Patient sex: F
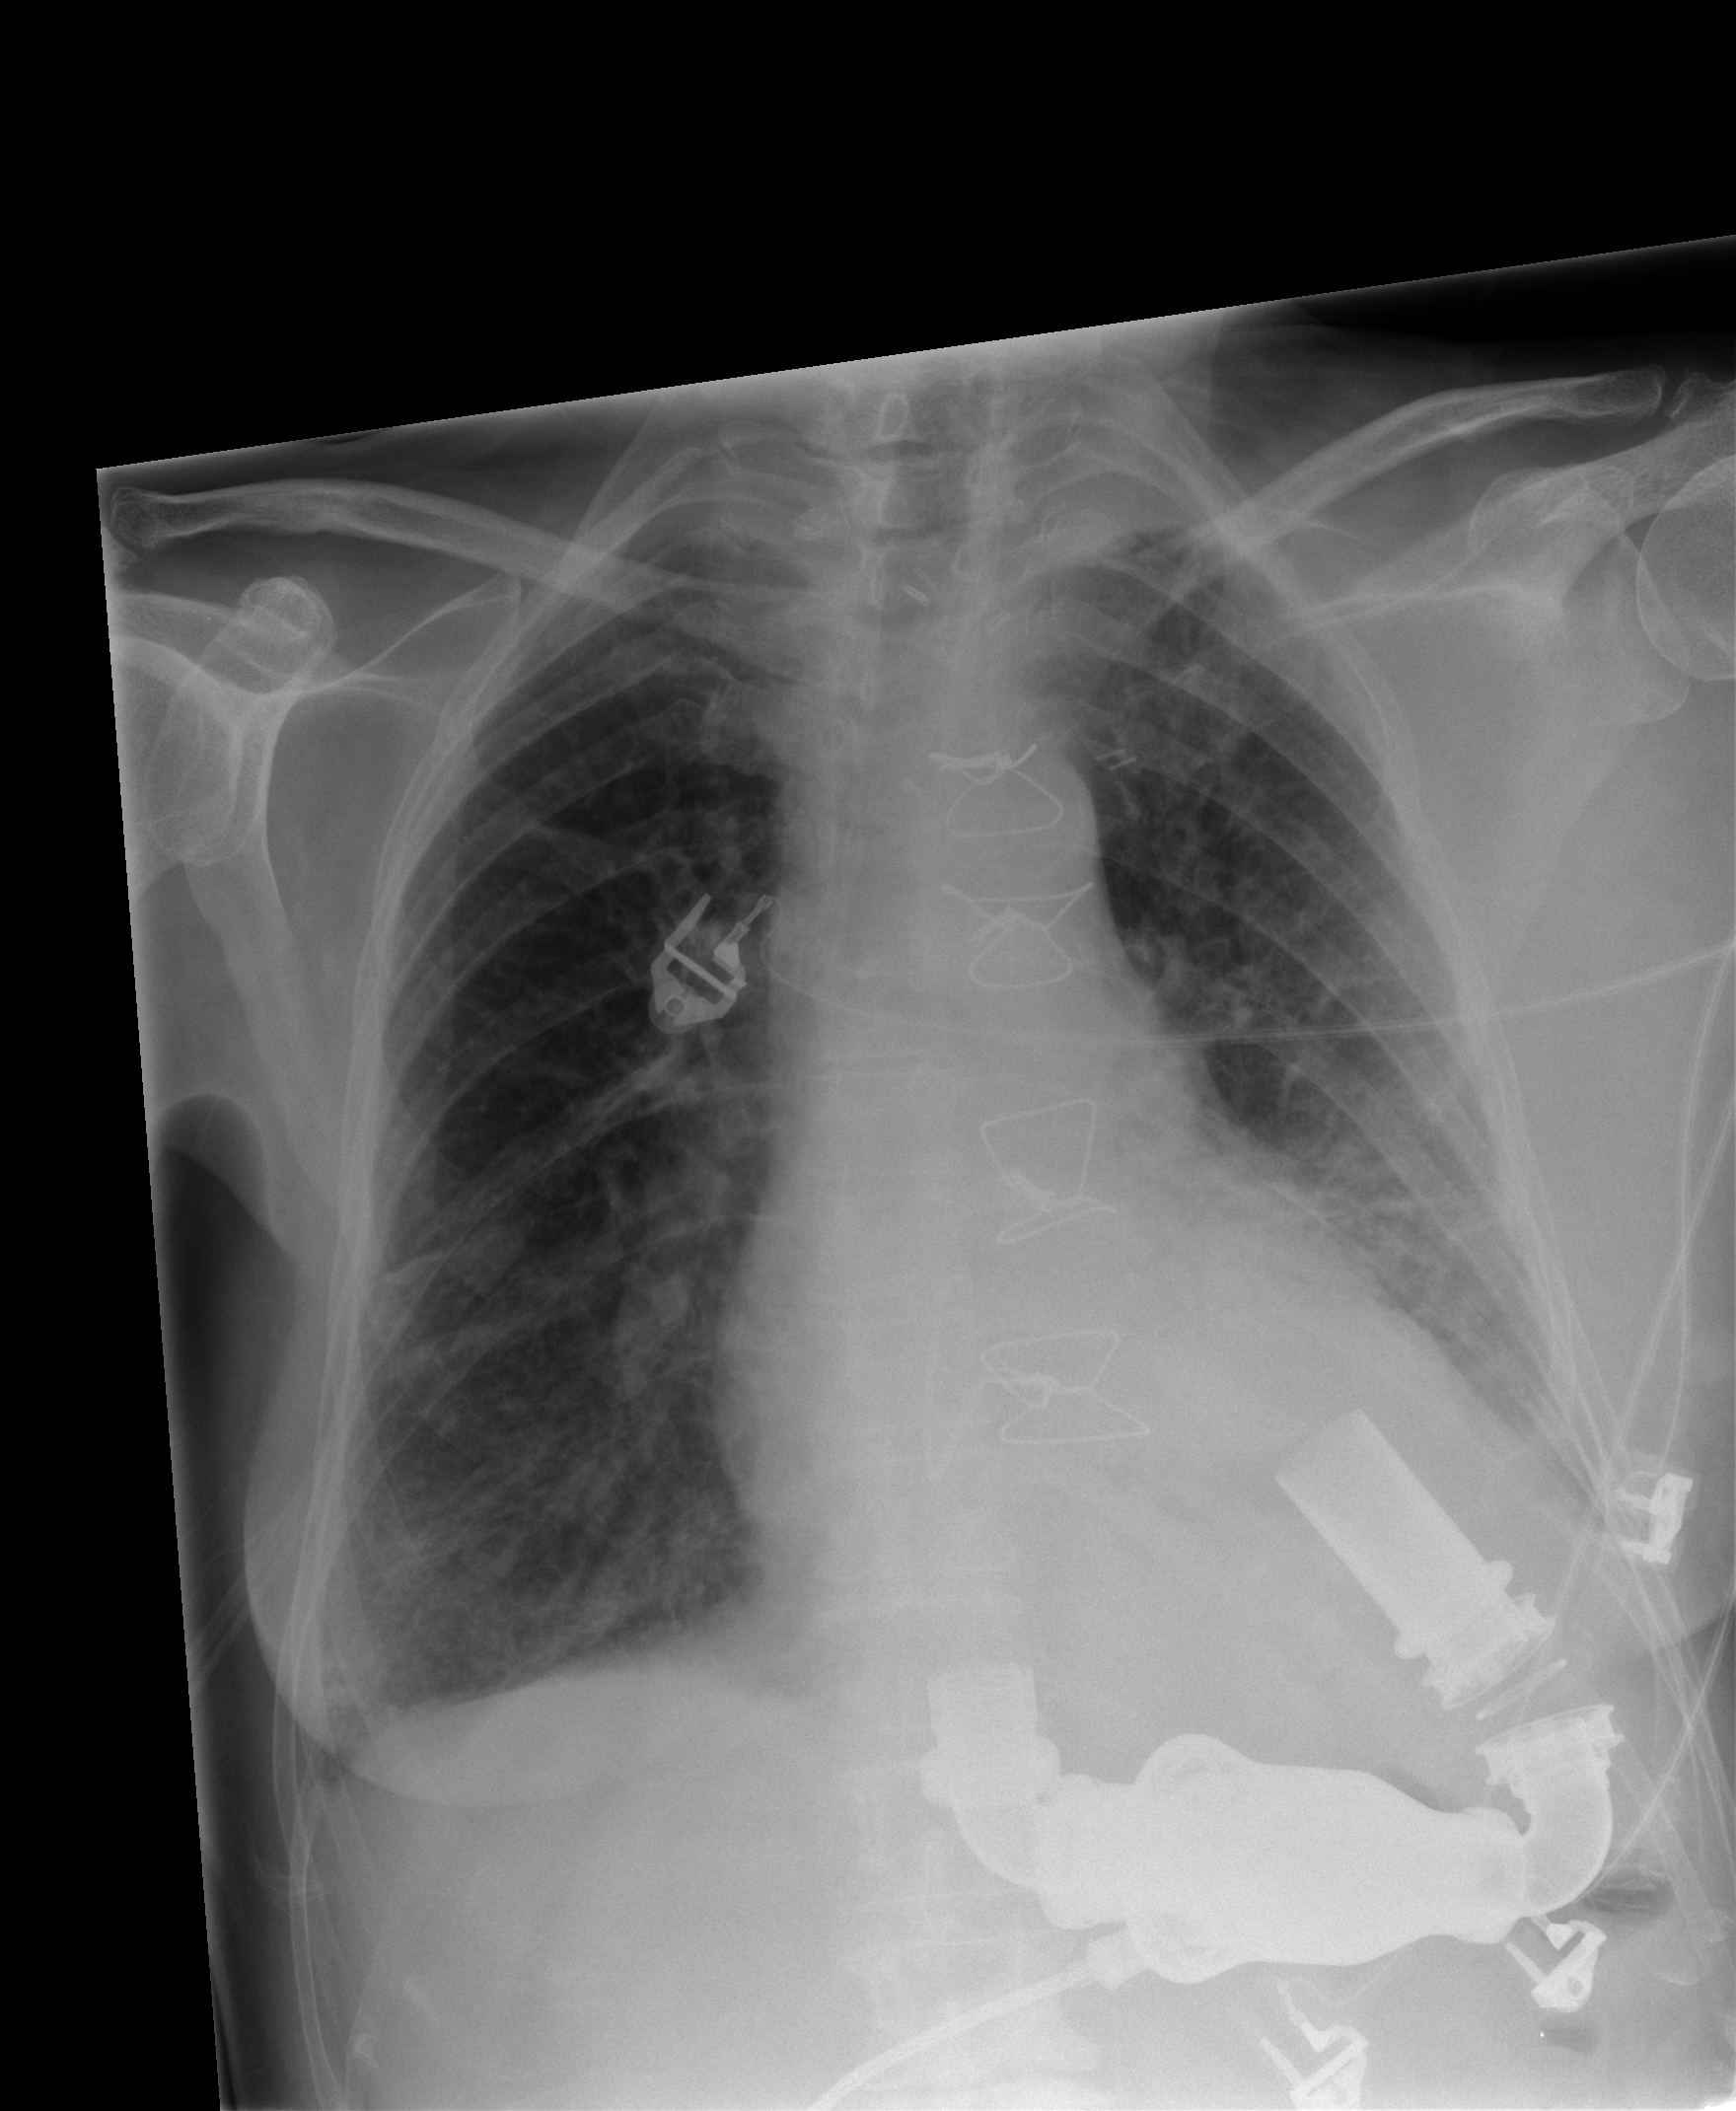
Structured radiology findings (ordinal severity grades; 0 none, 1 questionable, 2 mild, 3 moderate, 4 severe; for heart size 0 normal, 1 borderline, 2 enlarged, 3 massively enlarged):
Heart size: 2
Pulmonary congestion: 2
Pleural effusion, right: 1
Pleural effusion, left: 1
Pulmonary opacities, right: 2
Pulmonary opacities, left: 2
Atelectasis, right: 2
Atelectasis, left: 2